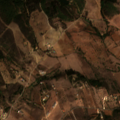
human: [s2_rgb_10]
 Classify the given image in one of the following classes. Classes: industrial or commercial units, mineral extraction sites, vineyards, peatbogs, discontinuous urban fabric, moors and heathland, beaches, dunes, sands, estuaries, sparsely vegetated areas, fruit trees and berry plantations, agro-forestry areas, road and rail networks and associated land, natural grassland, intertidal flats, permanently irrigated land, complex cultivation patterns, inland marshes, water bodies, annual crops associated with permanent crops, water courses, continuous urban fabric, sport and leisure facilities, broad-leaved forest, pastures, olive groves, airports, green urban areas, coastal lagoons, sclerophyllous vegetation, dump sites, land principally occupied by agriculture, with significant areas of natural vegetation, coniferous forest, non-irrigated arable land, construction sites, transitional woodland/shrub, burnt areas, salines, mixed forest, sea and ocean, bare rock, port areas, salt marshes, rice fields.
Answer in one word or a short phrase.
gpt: fruit trees and berry plantations, complex cultivation patterns, land principally occupied by agriculture, with significant areas of natural vegetation, broad-leaved forest, sclerophyllous vegetation, transitional woodland/shrub